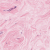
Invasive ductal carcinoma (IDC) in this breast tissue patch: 0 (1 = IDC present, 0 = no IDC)